Question: Im creating a PDF document with ezPDF (version 0.9).
The data I insert in the document is from a MySQL database with encoding: "latin1_swedish_ci".
Special characters (especially o, which matters the most now) are displayed like Greek pre historical algabra (literal) in the document.
What I have tried so far:
'''
iconv();
htmlspecialchars();
htmlentities();
mb_convert_encoding();
utf8_encode();
include with chr(148);
mb_detect_encoding() returns 'UTF-8';
'''
All of these wont work, the character is either not displayed or has a strange markup.
What else can I try?
: Downloaded the new version, problem still remains: See here:
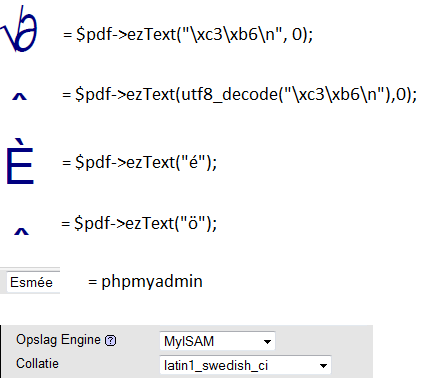
Answer: Are you fetching the data from MySQL as UTF-8? If not,it might be double-encoded already in that step before passing it to the PDF generator?
Have you tried?
'''
$link = mysql_connect('localhost', 'mysql_user', 'mysql_password');
mysql_set_charset('utf8',$link);
'''
Edit: Oh sorry, I misunderstood. BUT, beware, the content in the DB might be utf-8 encoded or encoded in any other format no matter what you have set the database to supposedly contain.
Can you show us exactly what characters you get at the various steps?
Edit2:
I downloaded: <URL>
and run this script in the same dir I unpacked the zip:
'''
<?php
include 'class.ezpdf.php';
$pdf = new Cezpdf('a4','portrait');
$pdf->ezText("o
",0,array('justification'=>'centre'));
$pdf->ezStream();
?>
'''
and get a proper o in the document at least.
if like you said the detected encoding is utf-8, try wrapping a utf8_decode around it:
'''
<?php
include 'class.ezpdf.php';
$pdf = new Cezpdf('a4','portrait');
$pdf->ezText(utf8_decode("o
"),0,array('justification'=>'centre'));
$pdf->ezStream();
?>
'''
If it still doesn't work, maybe you have an older version of ezpdf? It seems they did had to add some fixes for non-ascii characters throughout the times, although long ago.